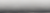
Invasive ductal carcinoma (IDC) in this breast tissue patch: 0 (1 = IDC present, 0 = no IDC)